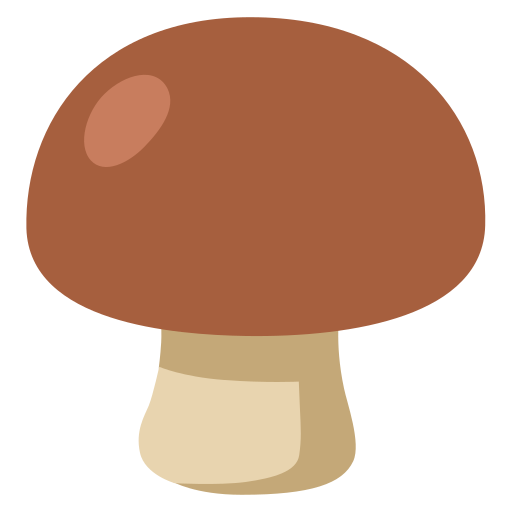
Emoji: 🍄‍🟫